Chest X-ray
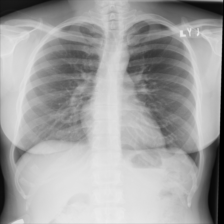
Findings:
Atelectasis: negative
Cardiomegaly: negative
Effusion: negative
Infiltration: negative
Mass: negative
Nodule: negative
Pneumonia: negative
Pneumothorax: negative
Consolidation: negative
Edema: negative
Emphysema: negative
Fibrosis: negative
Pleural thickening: negative
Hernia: negative